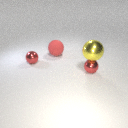
small red metal sphere to the right of large red rubber sphere